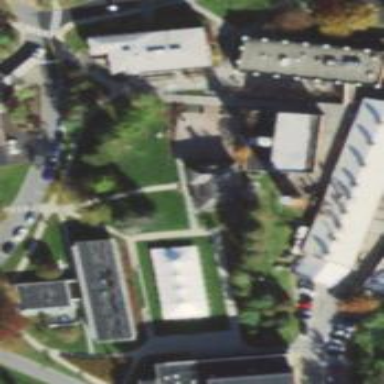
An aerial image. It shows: College building.